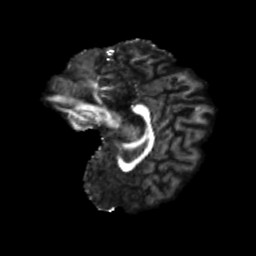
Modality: FA
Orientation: sagittal
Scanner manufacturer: siemens
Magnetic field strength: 3 T
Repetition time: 4 s
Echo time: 0.0594 s